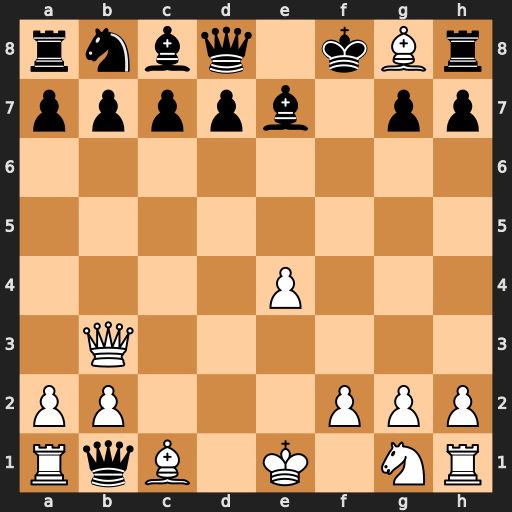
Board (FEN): rnbq1kBr/ppppb1pp/8/8/4P3/1Q6/PP3PPP/RqB1K1NR
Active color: w
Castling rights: KQ
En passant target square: -
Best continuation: Qf7#